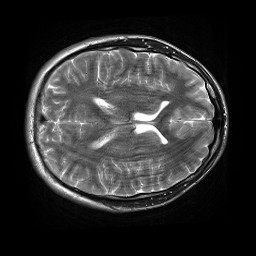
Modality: T2w
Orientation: axial
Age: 22
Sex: male
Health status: healthy
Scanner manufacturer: siemens
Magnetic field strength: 3 T
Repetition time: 4.01 s
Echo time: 0.116 s